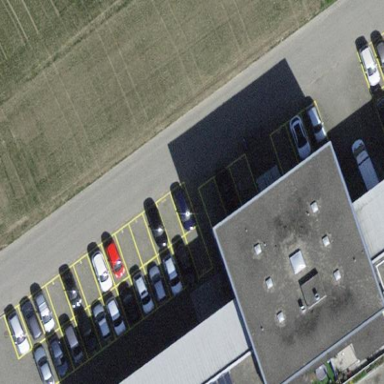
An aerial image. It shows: Parking area with surface.